Question: I want to use matplotlib to draw more or less the figure I attached below, which includes the two intersecting planes with the right amount of transparency indicating their relative orientations, and the circles and vectors in the two planes projected in 2D.
I'm not sure if there is an existing package for doing this, any hints?
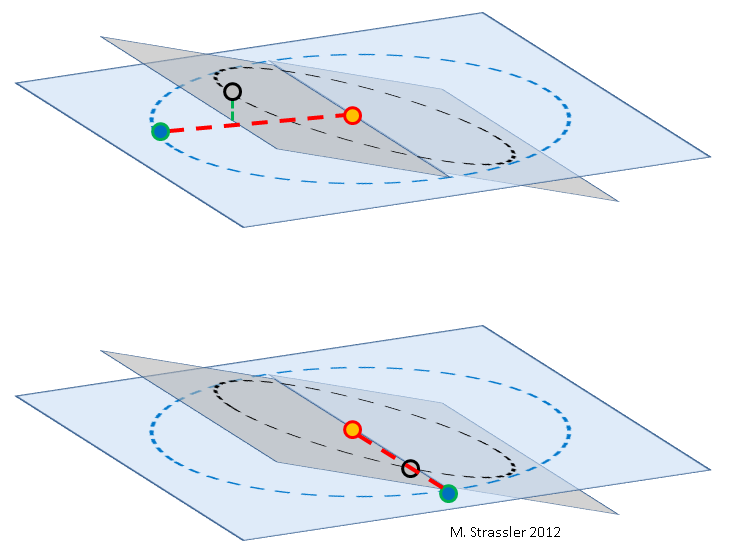
Answer: '''
from mpl_toolkits.mplot3d import axes3d
import matplotlib.pyplot as plt
import numpy as np
fig = plt.figure()
ax = fig.add_subplot(111, projection='3d')
dim = 10
X, Y = np.meshgrid([-dim, dim], [-dim, dim])
Z = np.zeros((2, 2))
angle = .5
X2, Y2 = np.meshgrid([-dim, dim], [0, dim])
Z2 = Y2 * angle
X3, Y3 = np.meshgrid([-dim, dim], [-dim, 0])
Z3 = Y3 * angle
r = 7
M = 1000
th = np.linspace(0, 2 * np.pi, M)
x, y, z = r * np.cos(th), r * np.sin(th), angle * r * np.sin(th)
ax.plot_surface(X2, Y3, Z3, color='blue', alpha=.5, linewidth=0, zorder=-1)
ax.plot(x[y < 0], y[y < 0], z[y < 0], lw=5, linestyle='--', color='green',
zorder=0)
ax.plot_surface(X, Y, Z, color='red', alpha=.5, linewidth=0, zorder=1)
ax.plot(r * np.sin(th), r * np.cos(th), np.zeros(M), lw=5, linestyle='--',
color='k', zorder=2)
ax.plot_surface(X2, Y2, Z2, color='blue', alpha=.5, linewidth=0, zorder=3)
ax.plot(x[y > 0], y[y > 0], z[y > 0], lw=5, linestyle='--', color='green',
zorder=4)
plt.axis('off')
plt.show()
'''

### caveats:
- I am running a version very close to the current master, so I am not
sure what will work in older versions- The reason for splitting up the plotting is that 'above' and 'below' are determined in a some what arcane way (I am not strictly sure the 'zorder' actually does anything), and is really dependent on the order the artists are drawn in. Thus surfaces can not intersect (one will be above the other every where), so you need to plot the sections on either side of the intersection separately. (You can see this in the black line which I didn't split at looks like it in 'on top of' the upper blue plane).- The 'proper' ordering of the surfaces also seems to be dependent on the view angle.